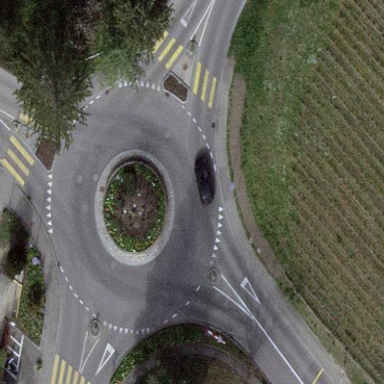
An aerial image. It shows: Tertiary road made of asphalt leading to roundabout junction.